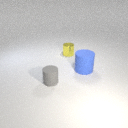
small gray rubber cylinder in front of large blue rubber cylinder